Question: I have a login screen on which I programmatically push to the next screen using a hidden 'NavigationLink' tied to a state variable. The push works, but it seems to push twice and pop once, as you can see on this screen recording:

This is my view hierarchy:
'''
App
NavigationView
LaunchView
LoginView
HomeView
'''
'App':
'''
var body: some Scene {
WindowGroup {
NavigationView {
LaunchView()
}
.navigationBarBackButtonHidden(true)
.navigationBarHidden(true)
.environmentObject(cache)
}
}
'''
'LaunchView':
'''
struct LaunchView: View {
@EnvironmentObject var cache: API.Cache
@State private var shouldPush = API.shared.accessToken == nil
func getUser() {
[API call to get user, if already logged in](completion: { user in
if let user = user {
// in our example, this is NOT called
// thus 'cache.user.hasData' remains 'false'
cache.user = user
}
shouldPush = true
}
}
private var destinationView: AnyView {
cache.user.hasData
? AnyView(HomeView())
: AnyView(LoginView())
}
var body: some View {
if API.shared.accessToken != nil {
getUser()
}
return VStack {
ActivityIndicator(style: .medium)
NavigationLink(destination: destinationView, isActive: self.$shouldPush) {
EmptyView()
}.hidden()
}
.navigationBarTitle("")
.navigationBarHidden(true)
}
}
'''
This is a cleaned version of my 'LoginView':
'''
struct LoginView: View {
@EnvironmentObject var cache: API.Cache
@State private var shouldPushToHome = false
func login() {
[API call to get user](completion: { user in
self.cache.user = user
self.shouldPushToHome = true
})
}
var body: some View {
VStack {
ScrollView(showsIndicators: false) {
// labels
// textfields
// ...
PrimaryButton(title: "Anmelden", action: login)
NavigationLink(destination: HomeView(), isActive: self.$shouldPushToHome) {
EmptyView()
}.hidden()
}
// label
// signup button
}
.navigationBarTitle("")
.navigationBarHidden(true)
}
}
'''
The 'LoginView' itself is child of a 'NavigationView'.
The 'HomeView' is really simple:
'''
struct HomeView: View {
@EnvironmentObject var cache: API.Cache
var body: some View {
let user = cache.user
return Text("Hello, \(user.contactFirstname ?? "") \(user.contactLastname ?? "")!")
.navigationBarTitle("")
.navigationBarHidden(true)
}
}
'''
What's going wrong here?
---
### Update:
I've realized that the issue does occur, when I replace 'LaunchView()' in 'App' with 'LoginView()' directly. Not sure how this is related...
---
### Update 2:
As Tushar pointed out below, replacing 'destination: destinationView' with 'destination: LoginView()' fixes the problem - but obviously lacks required functionality.
So I played around with that and now understand what's going on:
1. LaunchView is rendered
2. LaunchView finds there's no user data yet, so pushes to LoginView
3. upon user interaction, LoginView pushes to HomeView
4. at this point, the NavigationLink inside LaunchView is called again (idk why but a breakpoint showed this), and since there is user data now, it renders the HomeView instead of the LoginView.
That's why we see only one push animation, and the 'LoginView' becoming the 'HomeView' w/o any push animation, b/c it's , essentially.
So now the objective is preventing 'LaunchView''s 'NavigationLink' to re-render its destination view.
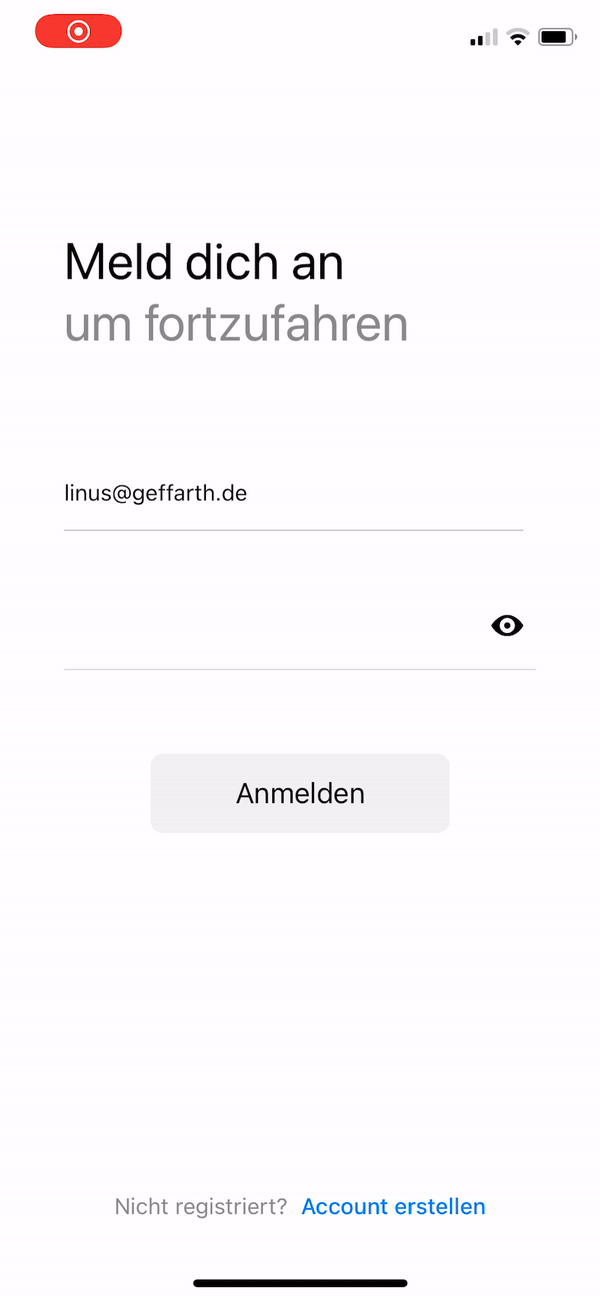
Answer: I was finally able to resolve the issue thanks to <URL>.
### Problem
The main problem lies in the fact I didn't understand how the environment object triggers re-renders. Here's what was going on:
1. LaunchView has the environment object cache, which is changed in LoginView, when we set cache.user = user.
2. That triggers the LaunchView to re-render its body.
3. since the access token is not nil after login, on each re-render, the user would be fetched from the API via getUser().
4. disregarding the fact whether that api call yields a valid user, shouldPush is set to true
5. LaunchView's body is rendered again and the destinationView is computed again
6. since now the user does have data, the computed view becomes HomeView This is why we see the LoginView becoming the HomeView w/o any push - it's being replaced.
7. at the same time, the LoginView pushes to HomeView, but since that view is already presented, it pops back to its first instance
### Solution
To fix this, we need to make the property computed, so that it only changes when we want it to. To do so, we can make it a state-managed variable and set it manually in the response of the 'getUser' api call:
Excerpt from 'LaunchView':
'''
// default value is 'LoginView', we could also
// set that in the guard statement in 'getUser'
@State private var destinationView = AnyView(LoginView())
func getUser() {
// only fetch if we have an access token
guard API.shared.accessToken != nil else {
return
}
API.shared.request(User.self, for: .user(action: .get)) { user, _, _ in
cache.user = user ?? cache.user
shouldPush = true
// manually assign the destination view based on the api response
destinationView = cache.user.hasData
? AnyView(HomeView())
: AnyView(LoginView())
}
}
var body: some View {
// only fetch if user hasn't been fetched
if cache.user.hasData.not {
getUser()
}
return [all the views]
}
'''